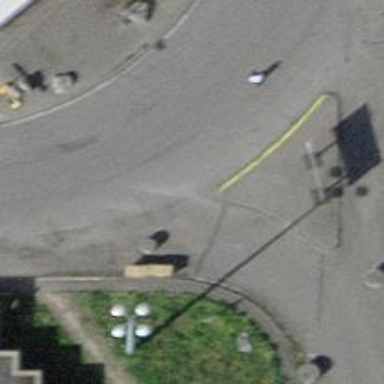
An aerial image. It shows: Block barrier.